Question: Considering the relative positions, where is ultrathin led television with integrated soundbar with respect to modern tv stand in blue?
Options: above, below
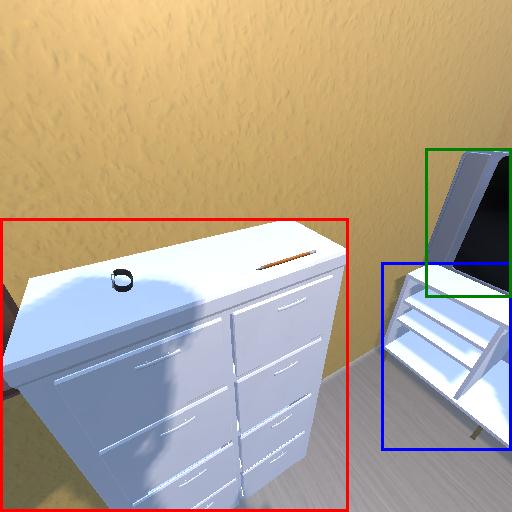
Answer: above